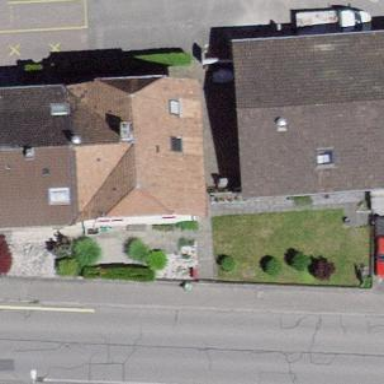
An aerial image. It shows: Semidetached house.